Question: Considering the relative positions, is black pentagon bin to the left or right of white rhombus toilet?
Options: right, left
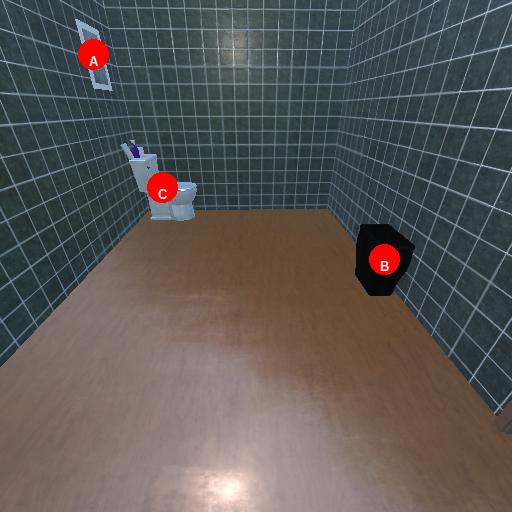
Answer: right